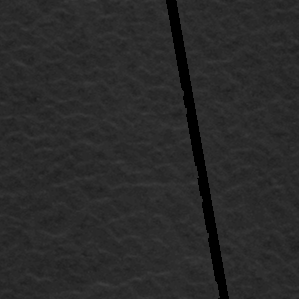
Label: frost